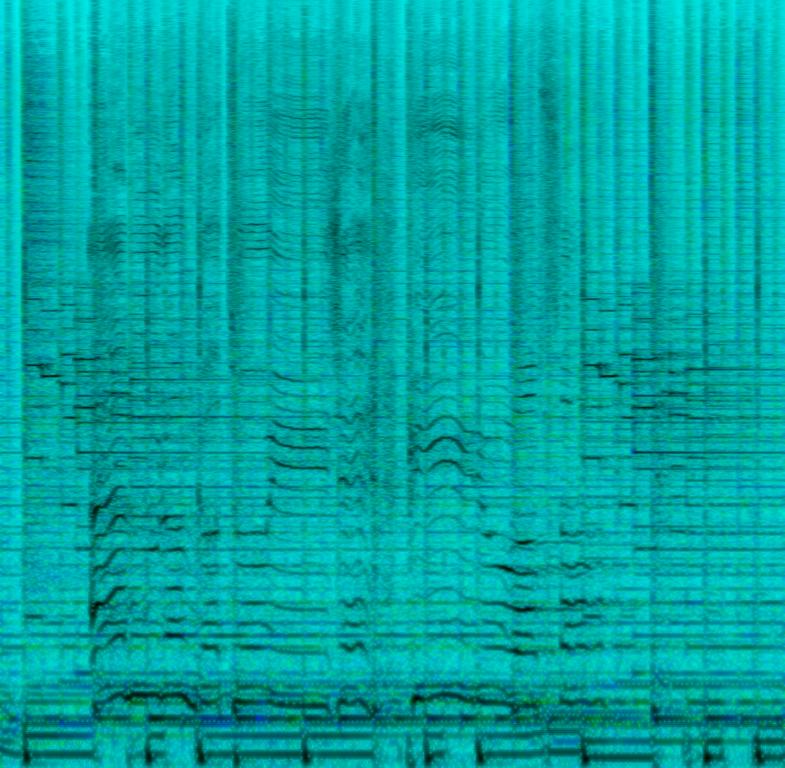
This is a Korean indie rock piece. There is a male vocalist in the lead singing melodically. The main tune is being played by an acoustic guitar with an electric guitar and a bass guitar backing. There is a 4/4 slow tempo acoustic drum beat playing in the rhythmic background. The atmosphere is easygoing. This piece could be used in the soundtrack of a drama movie or TV series that takes place in Korea.